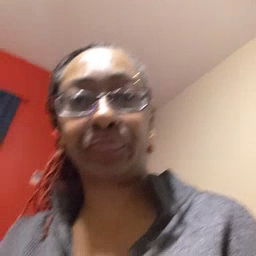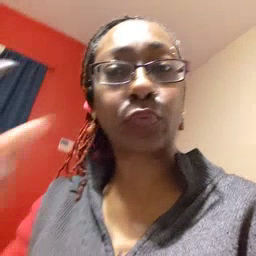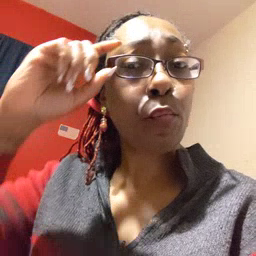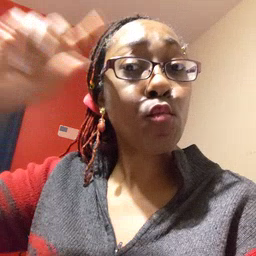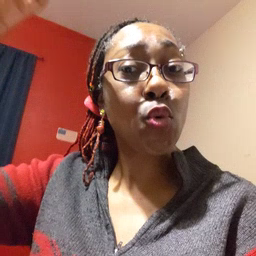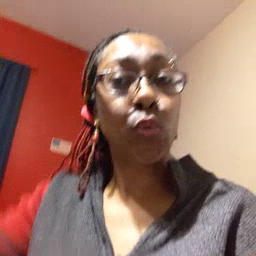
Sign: moon